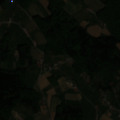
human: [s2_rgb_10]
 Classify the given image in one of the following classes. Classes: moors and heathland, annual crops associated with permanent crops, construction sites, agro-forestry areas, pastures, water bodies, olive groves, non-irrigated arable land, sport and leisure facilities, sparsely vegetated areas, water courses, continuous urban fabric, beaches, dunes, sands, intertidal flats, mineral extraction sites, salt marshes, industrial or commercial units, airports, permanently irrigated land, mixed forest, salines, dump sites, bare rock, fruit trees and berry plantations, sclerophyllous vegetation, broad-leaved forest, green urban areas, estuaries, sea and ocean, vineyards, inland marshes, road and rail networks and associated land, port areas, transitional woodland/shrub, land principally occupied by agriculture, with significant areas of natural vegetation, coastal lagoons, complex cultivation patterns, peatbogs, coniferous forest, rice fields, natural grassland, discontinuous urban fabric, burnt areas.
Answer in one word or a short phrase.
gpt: complex cultivation patterns, broad-leaved forest, mixed forest